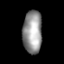
Tissue: lung
Cell type: Endothelial cells
Senescence score: 0.5628
Nuclear area (px): 807
Mean DAPI intensity: 149.457